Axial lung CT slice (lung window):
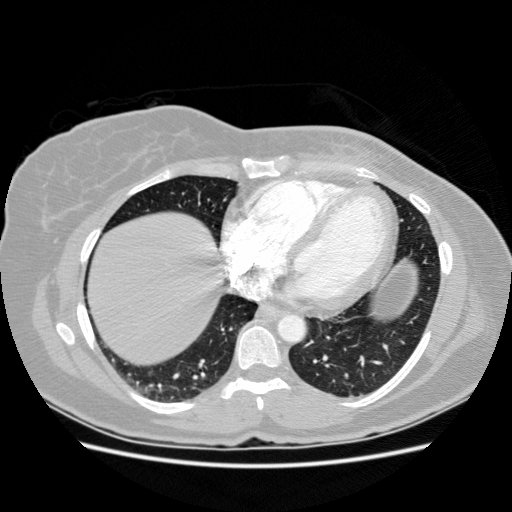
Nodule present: no